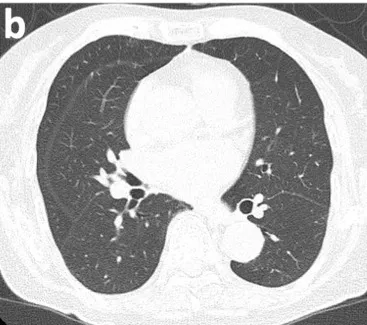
(a-d) Chest CT images of the patient on day 19 showing complete resolution of the ground-glass opacities.
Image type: radiology (ct)